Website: ulta-beauty
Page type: payment
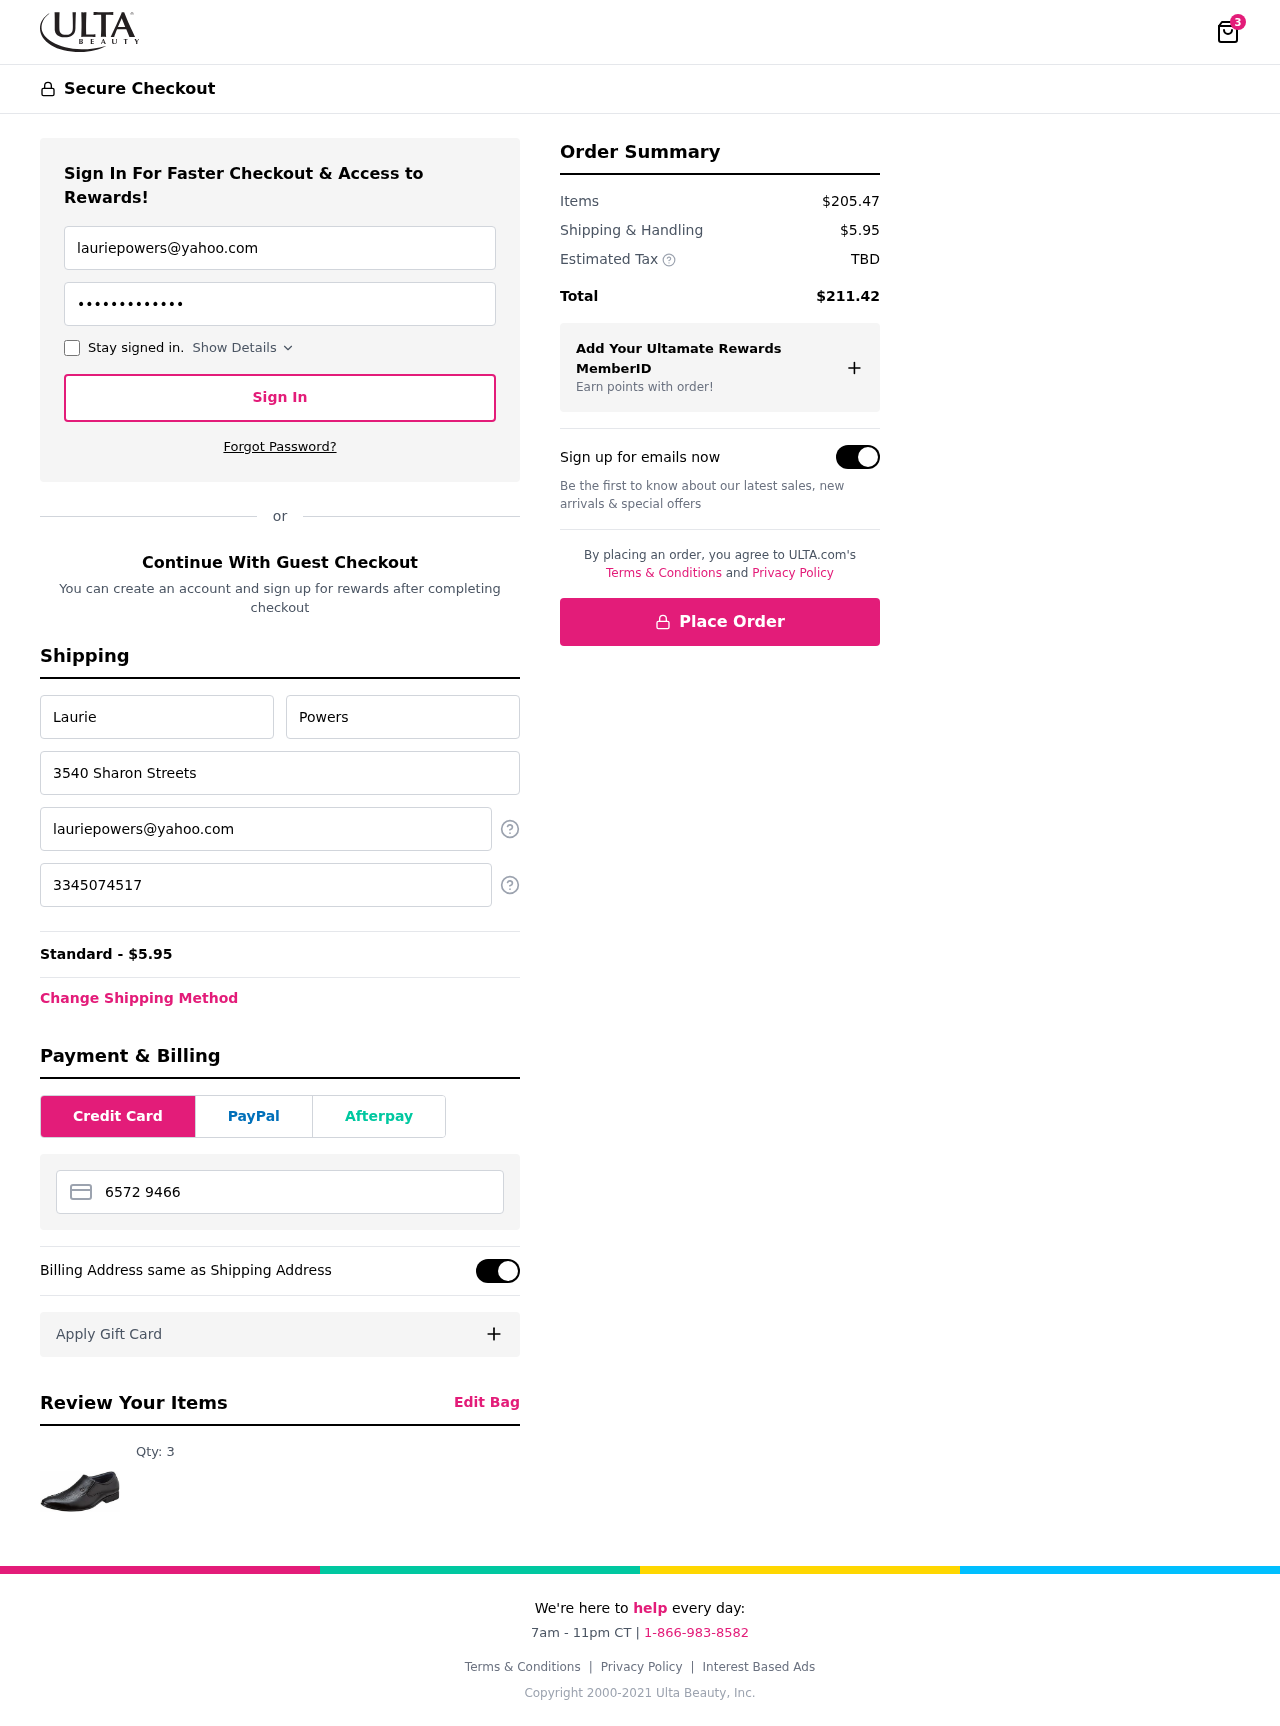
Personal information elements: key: PII_CARD_NUMBER
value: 6572 9466 7116 8457
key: PII_EMAIL
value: lauriepowers@yahoo.com
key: PII_FIRSTNAME
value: Laurie
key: PII_LASTNAME
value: Powers
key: PII_PHONE
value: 3345074517
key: PII_STREET
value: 3540 Sharon Streets
Product elements: key: PRODUCT1_QUANTITY
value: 3
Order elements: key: ORDER_NUM_ITEMS
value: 3
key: ORDER_SHIPPING_COST
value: $5.95
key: ORDER_SHIPPING_COST
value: Standard - $5.95
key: ORDER_SUBTOTAL
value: $205.47
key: ORDER_TAX
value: TBD
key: ORDER_TOTAL
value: $211.42